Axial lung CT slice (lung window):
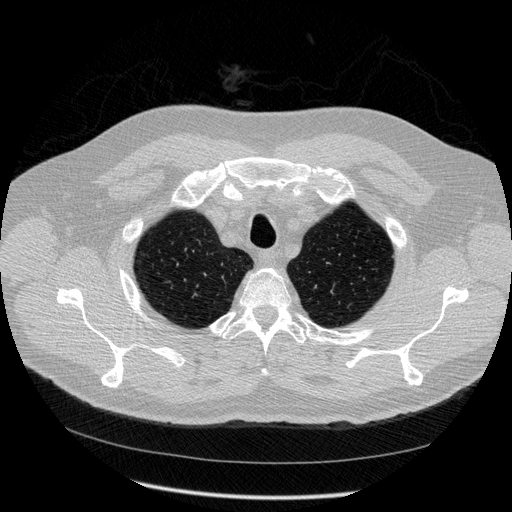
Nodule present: no